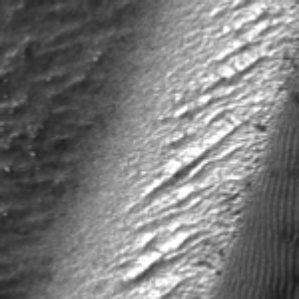
Label: frost